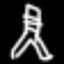
Label: The Eiffel Tower